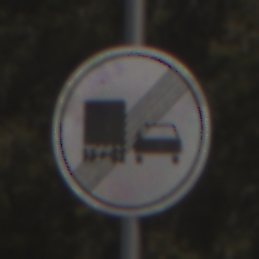
Verkehrszeichen: EndeUeberholverbotKraftfahrzeuge
Umgebung: Outdoor, Nature
Tageszeit: Midday
Wetter: PartlyCloudy
Licht: Natural
Jahreszeit: NotSpecified
Kontrast: HighContrast